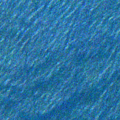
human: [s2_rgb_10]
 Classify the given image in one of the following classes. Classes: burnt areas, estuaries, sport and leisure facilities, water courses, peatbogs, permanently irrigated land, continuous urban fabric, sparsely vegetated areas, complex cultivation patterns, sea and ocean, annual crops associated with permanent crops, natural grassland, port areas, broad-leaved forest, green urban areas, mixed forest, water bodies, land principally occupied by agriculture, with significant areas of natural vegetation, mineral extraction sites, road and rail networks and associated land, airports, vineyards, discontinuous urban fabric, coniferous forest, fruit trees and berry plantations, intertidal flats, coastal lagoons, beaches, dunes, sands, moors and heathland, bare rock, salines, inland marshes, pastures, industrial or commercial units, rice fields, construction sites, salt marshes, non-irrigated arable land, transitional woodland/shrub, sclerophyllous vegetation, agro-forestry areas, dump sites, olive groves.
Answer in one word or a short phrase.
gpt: sea and ocean